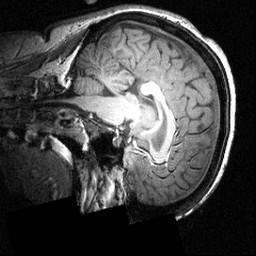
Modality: T1w
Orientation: sagittal
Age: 26
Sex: female
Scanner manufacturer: siemens
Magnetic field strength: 3.951 T
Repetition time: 1.5 s
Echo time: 0.00335 s